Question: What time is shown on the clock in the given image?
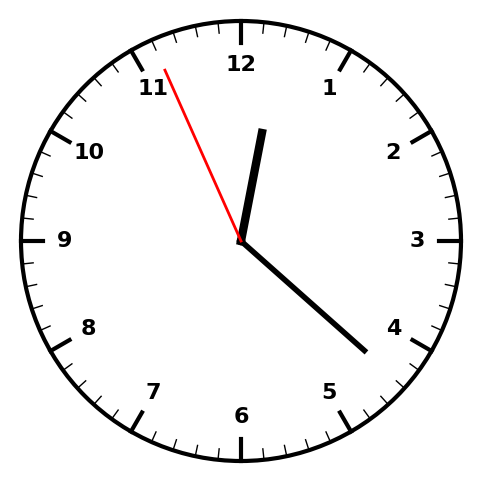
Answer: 12:21:56